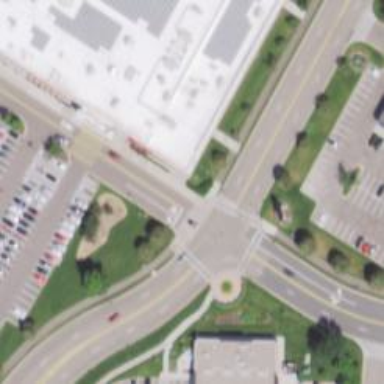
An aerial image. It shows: Marked crossing with lines on the road.